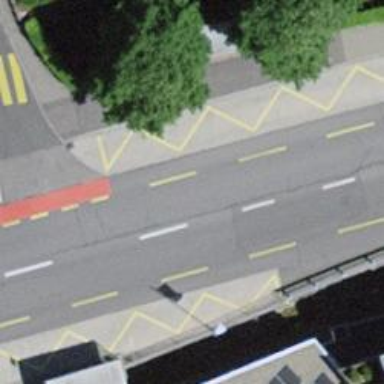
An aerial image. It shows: Secondary road with dedicated cycle lane.